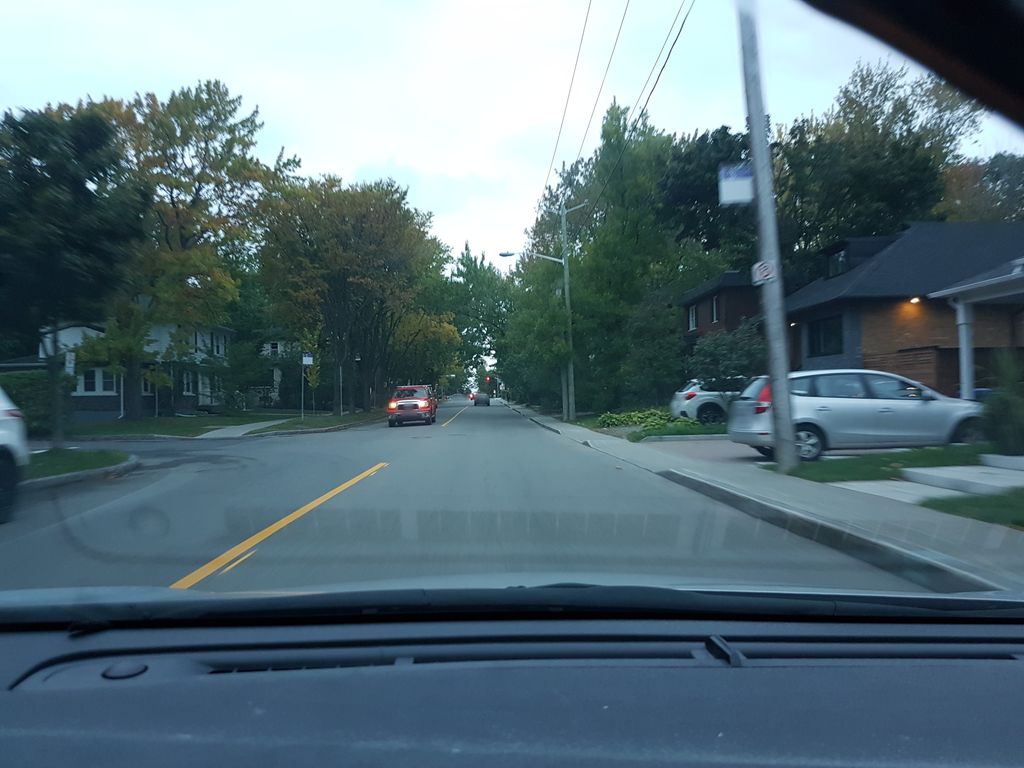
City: quebec_city